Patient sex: F
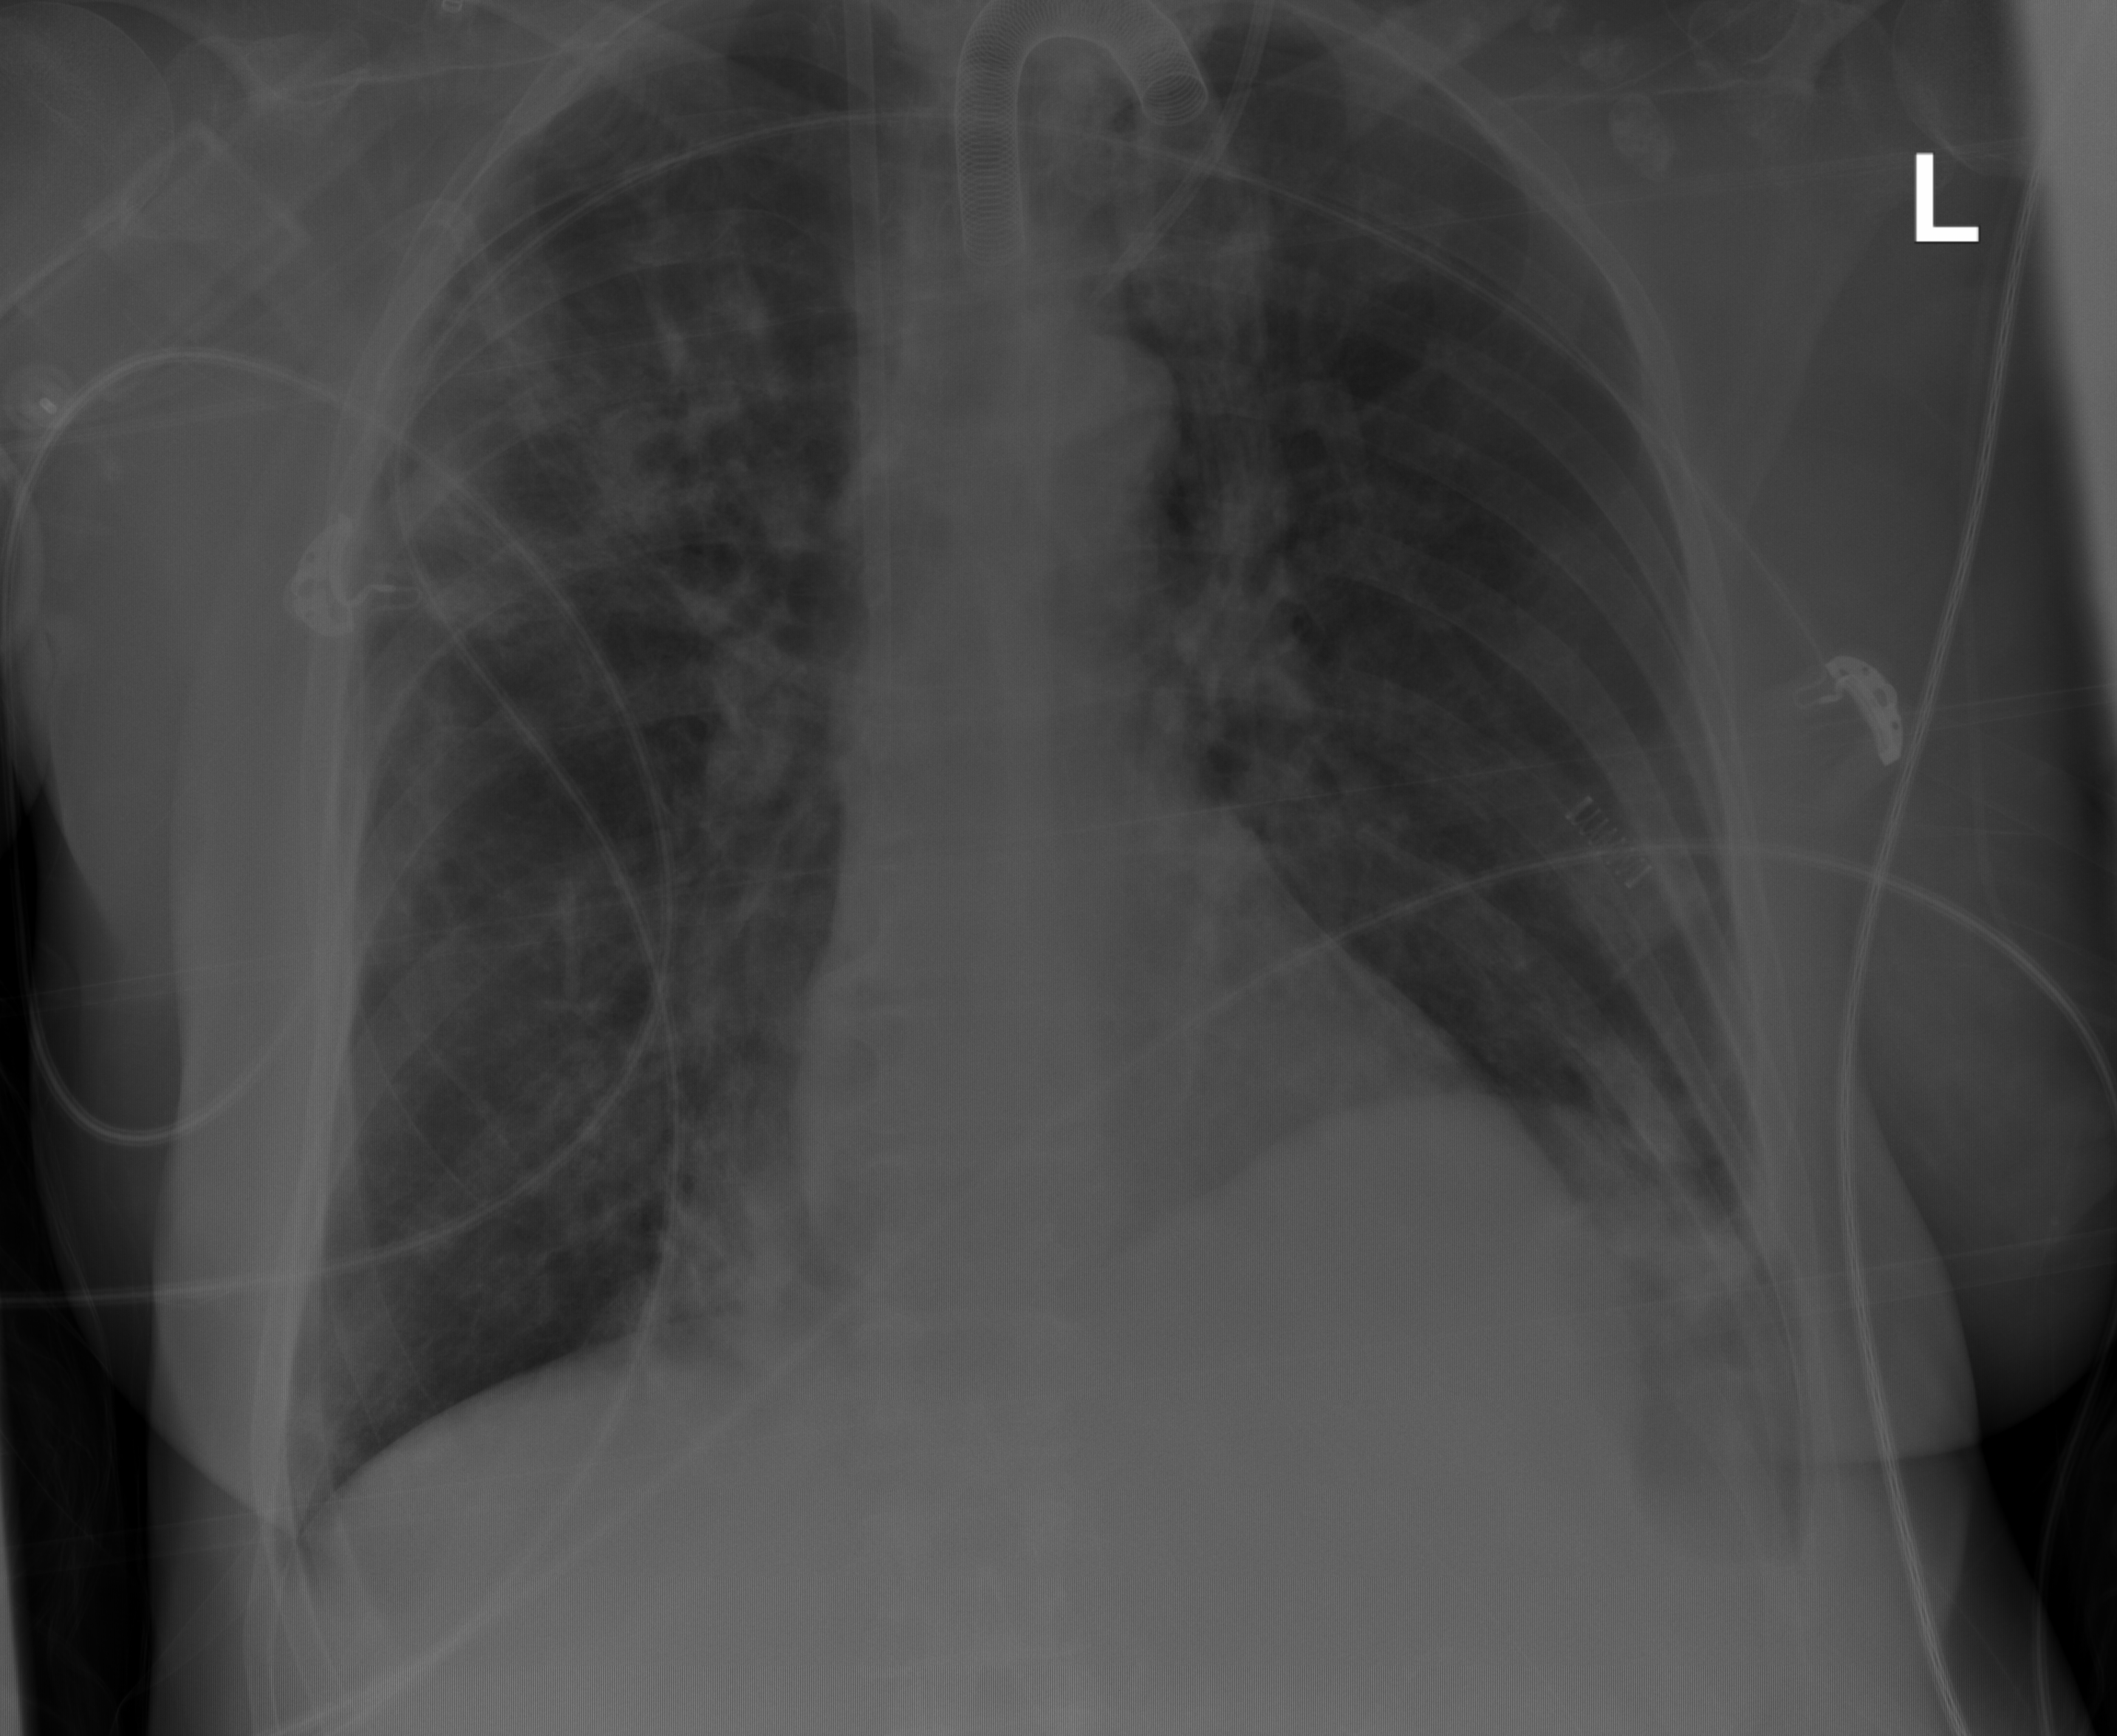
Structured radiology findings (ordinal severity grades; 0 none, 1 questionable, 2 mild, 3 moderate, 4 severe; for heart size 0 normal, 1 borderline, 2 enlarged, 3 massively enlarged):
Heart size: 0
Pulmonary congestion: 0
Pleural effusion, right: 0
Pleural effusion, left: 2
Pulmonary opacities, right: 3
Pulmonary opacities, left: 2
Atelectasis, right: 2
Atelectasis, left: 2